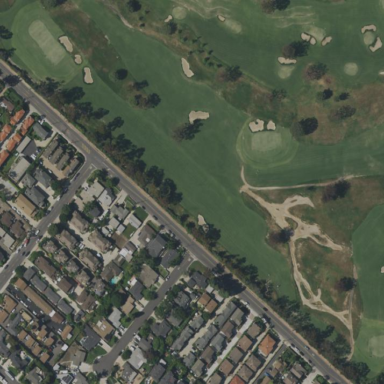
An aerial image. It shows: Golf fairway in the image.